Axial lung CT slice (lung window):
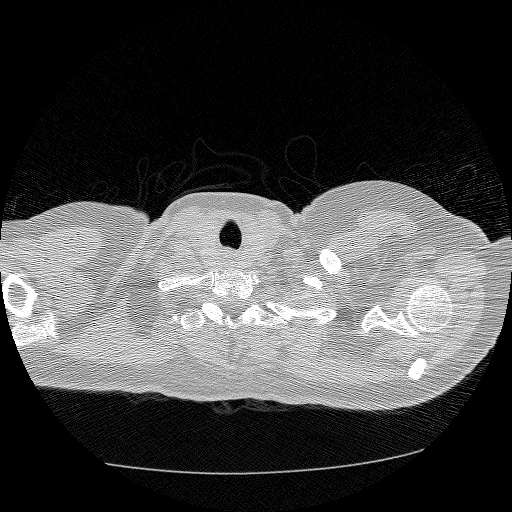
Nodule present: no